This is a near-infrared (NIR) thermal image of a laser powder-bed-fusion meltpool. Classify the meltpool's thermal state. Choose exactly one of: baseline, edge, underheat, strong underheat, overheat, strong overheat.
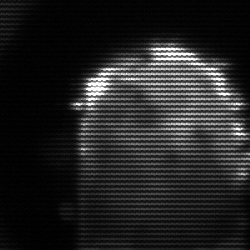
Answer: baseline